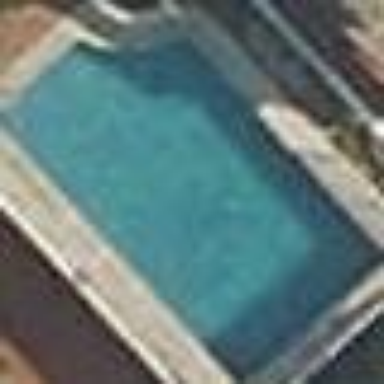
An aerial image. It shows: Swimming pool located in leisure land.